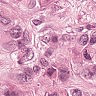
Metastatic tissue present: yes